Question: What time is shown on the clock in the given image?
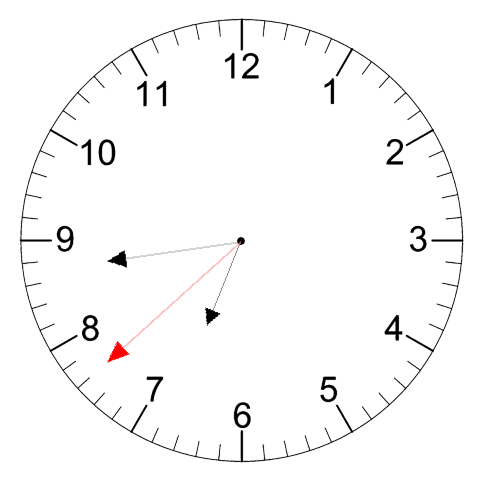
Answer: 06:43:38